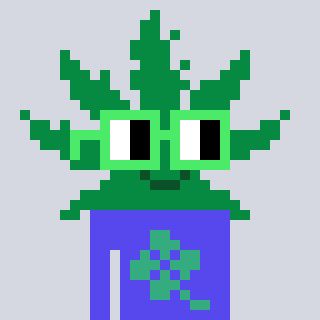
a pixel art character with square light green glasses, a weed-shaped head and a computerblue-colored body on a cool background